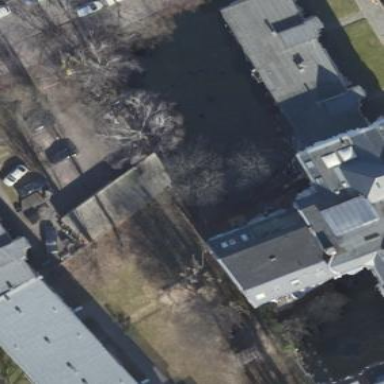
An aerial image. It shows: Group of garages.